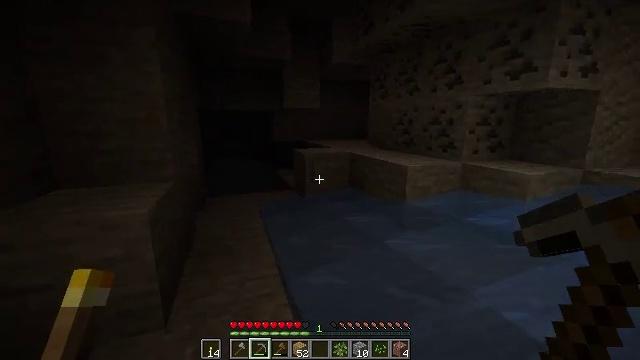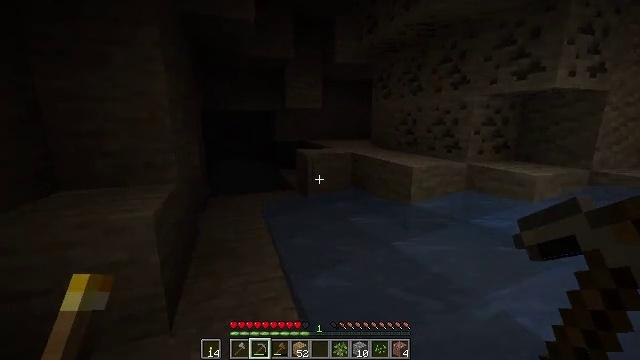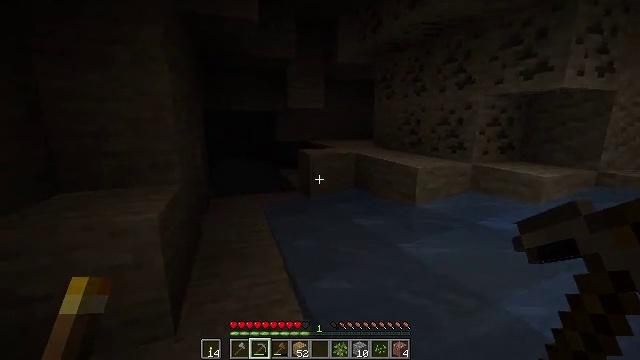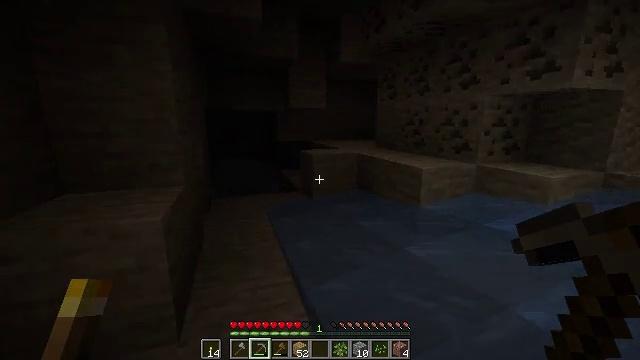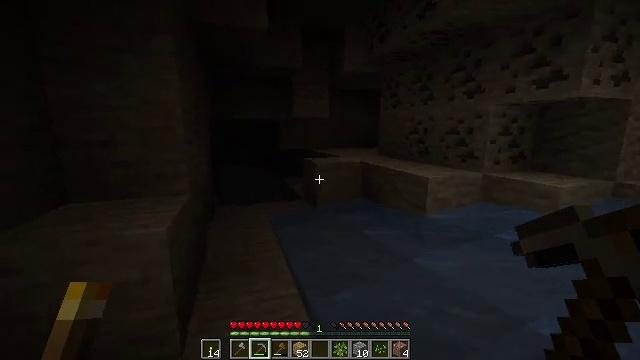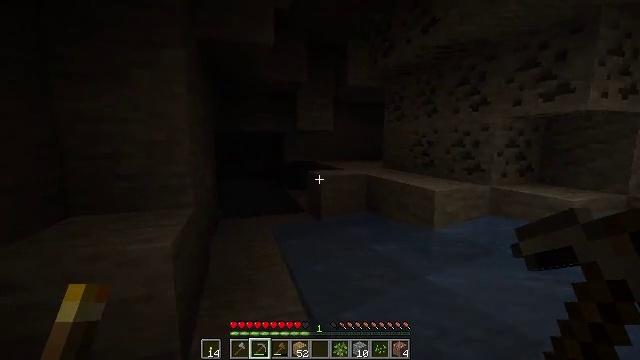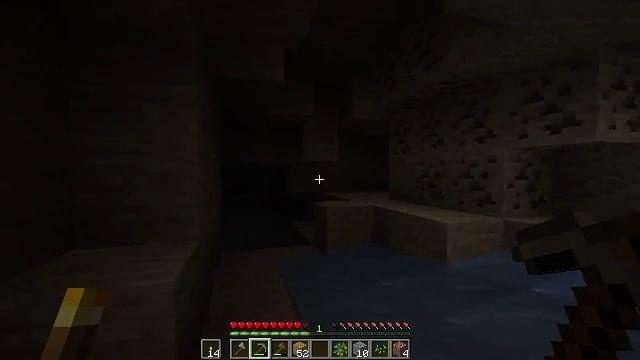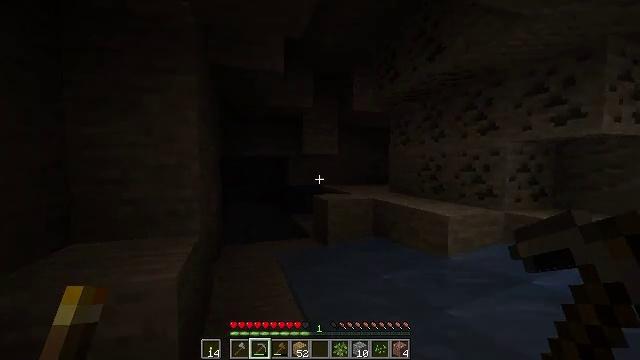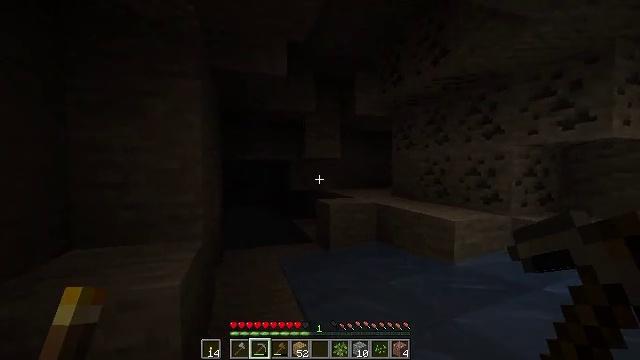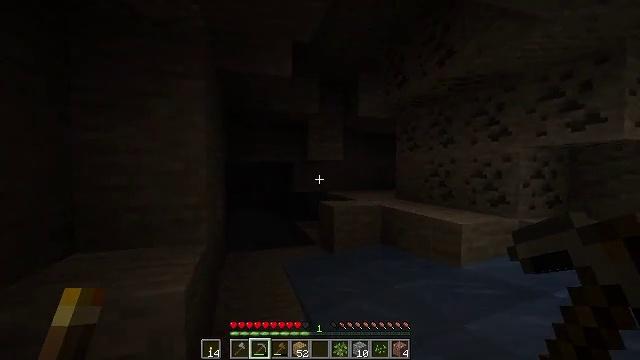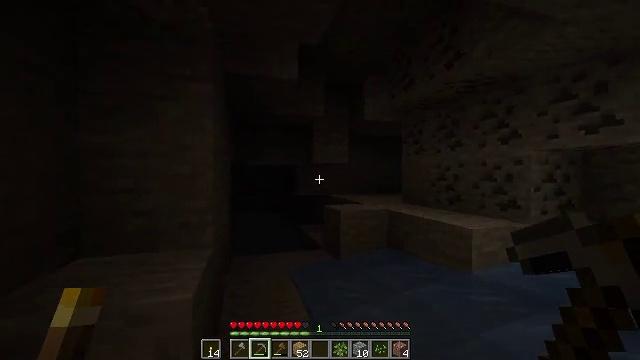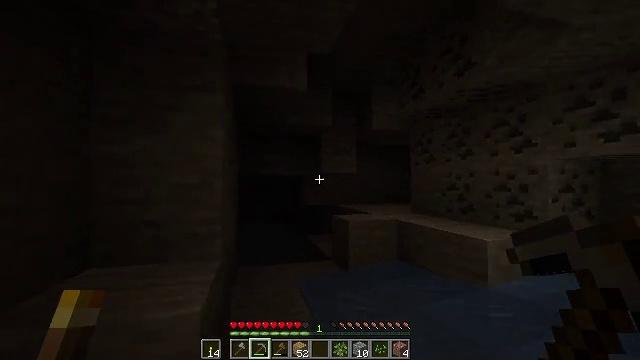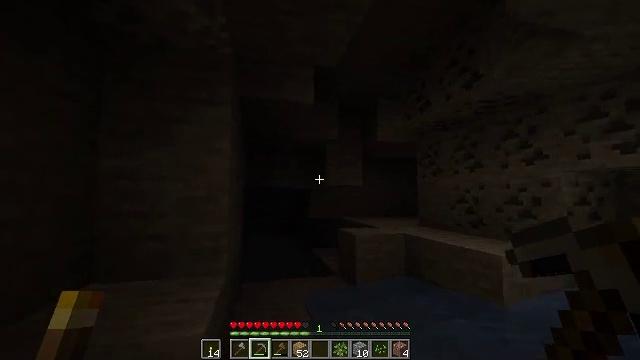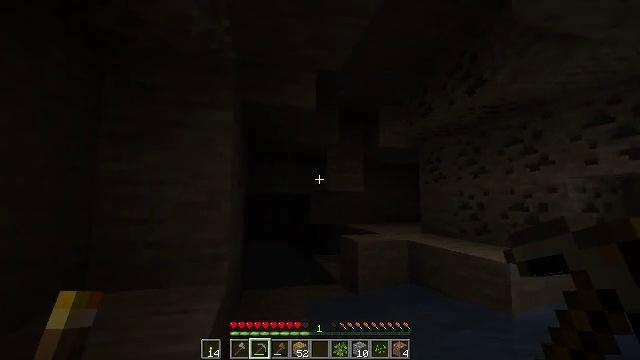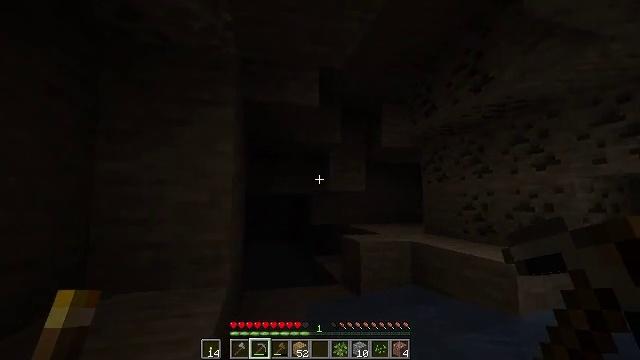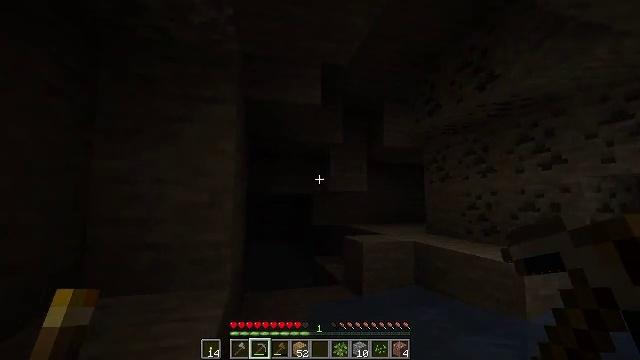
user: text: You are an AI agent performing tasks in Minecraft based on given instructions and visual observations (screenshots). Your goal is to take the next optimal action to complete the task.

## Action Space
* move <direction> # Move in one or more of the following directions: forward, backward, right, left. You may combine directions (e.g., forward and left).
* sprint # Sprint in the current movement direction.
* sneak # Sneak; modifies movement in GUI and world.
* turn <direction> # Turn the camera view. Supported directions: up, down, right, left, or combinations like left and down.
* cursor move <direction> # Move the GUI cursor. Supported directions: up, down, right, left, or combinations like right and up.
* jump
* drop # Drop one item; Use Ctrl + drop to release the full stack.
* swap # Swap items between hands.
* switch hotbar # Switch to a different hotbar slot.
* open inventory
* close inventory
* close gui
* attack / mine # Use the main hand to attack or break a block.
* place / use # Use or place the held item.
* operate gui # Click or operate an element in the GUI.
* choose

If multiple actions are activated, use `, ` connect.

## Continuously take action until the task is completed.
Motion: motion action
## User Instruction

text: Mine the coal ore underground.
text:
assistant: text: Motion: move forward
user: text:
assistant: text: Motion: move forward
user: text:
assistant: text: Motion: move forward
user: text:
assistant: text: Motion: move forward, turn up
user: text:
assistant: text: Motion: move forward, turn up
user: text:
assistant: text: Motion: move forward, turn up
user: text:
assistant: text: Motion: move forward, turn down
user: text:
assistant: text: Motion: move forward
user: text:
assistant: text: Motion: move forward
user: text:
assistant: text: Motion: move forward
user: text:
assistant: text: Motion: move forward, turn left and up
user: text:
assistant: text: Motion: move forward, turn up
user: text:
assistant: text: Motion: move forward, turn up
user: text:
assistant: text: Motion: move forward
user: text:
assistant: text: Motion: move forward
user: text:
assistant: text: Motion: move forward
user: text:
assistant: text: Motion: move forward, attack / mine
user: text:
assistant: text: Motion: move forward
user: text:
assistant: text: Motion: move forward
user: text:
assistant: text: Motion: move forward
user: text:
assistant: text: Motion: move forward
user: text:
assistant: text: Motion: move forward
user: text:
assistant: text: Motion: move forward
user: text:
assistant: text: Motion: move forward
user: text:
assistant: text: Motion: move forward, turn right and down
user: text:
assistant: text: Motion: move forward, turn right and down
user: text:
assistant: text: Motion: move forward, turn right and down
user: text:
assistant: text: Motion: move forward, turn right and down
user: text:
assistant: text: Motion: move forward, turn right
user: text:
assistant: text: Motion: move forward